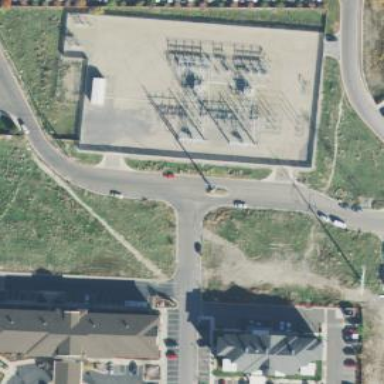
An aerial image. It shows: Substation surrounded by fence.